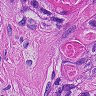
Metastatic tissue present: yes